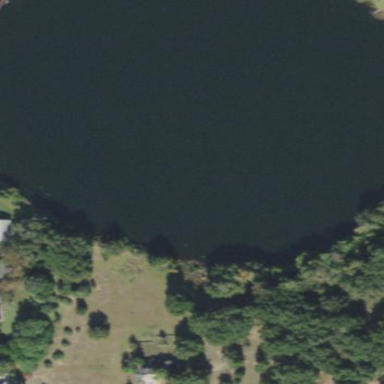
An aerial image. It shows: Lake with natural water.